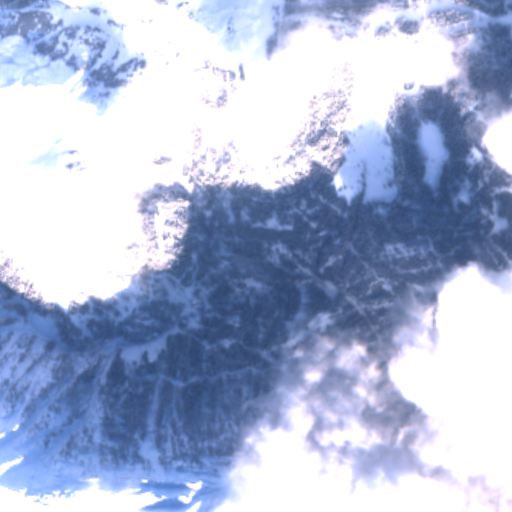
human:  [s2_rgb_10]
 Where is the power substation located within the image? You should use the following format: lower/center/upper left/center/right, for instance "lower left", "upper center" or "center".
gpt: The power substation is located in the upper center of the image.
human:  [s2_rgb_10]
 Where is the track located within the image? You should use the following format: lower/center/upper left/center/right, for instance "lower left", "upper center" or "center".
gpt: The track is located in the upper right of the image.
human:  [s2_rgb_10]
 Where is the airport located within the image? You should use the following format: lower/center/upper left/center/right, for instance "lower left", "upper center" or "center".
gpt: There is no airport in the image.